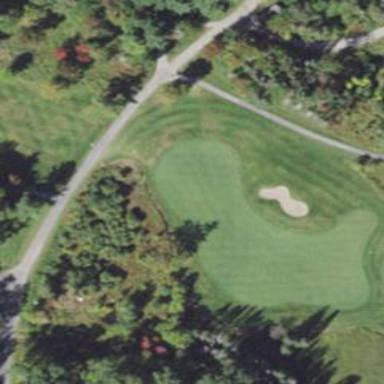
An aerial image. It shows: Lush grass fairway on golf course.